Question: How is possible I put two navbars side-by-side using Twitter's bootstrap.

I want the sorting navbar on right side of filtering navbar.
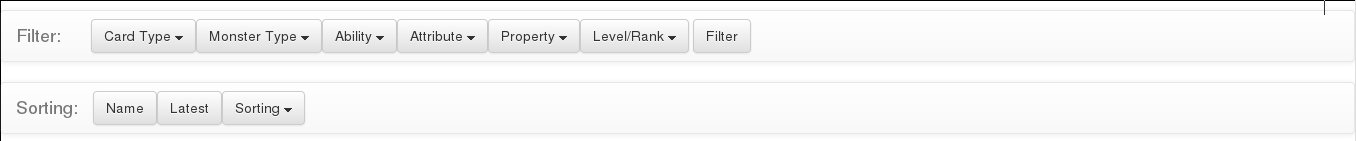
Answer: You would need to declare their width and then give them a value of 'float: left'
DEMO <URL>
'''
.navbar {
width: 200px;
float: left;
}
'''
Fluid width mobile friendly
DEMO <URL>
'''
.navbar {
width: 50%;
float: left;
}
'''